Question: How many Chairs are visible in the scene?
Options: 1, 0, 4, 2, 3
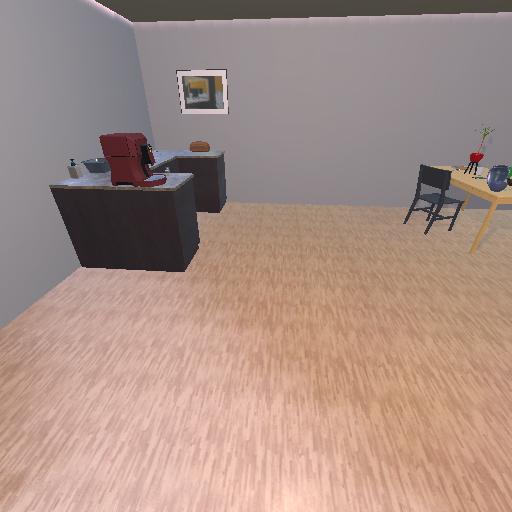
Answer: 1